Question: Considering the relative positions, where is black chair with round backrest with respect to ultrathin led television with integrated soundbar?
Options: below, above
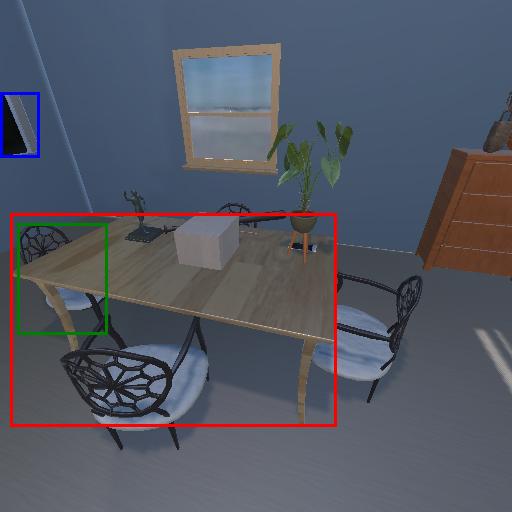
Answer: below